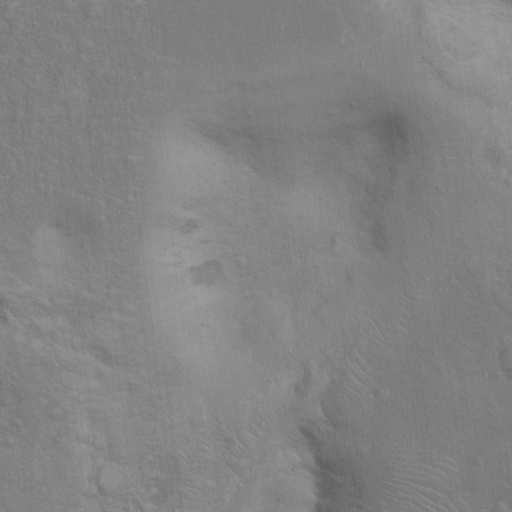
Classes present: Background, Cone